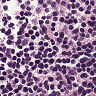
Metastatic tissue present: no